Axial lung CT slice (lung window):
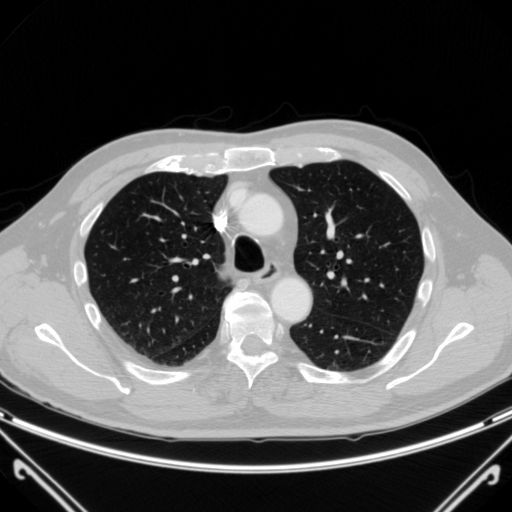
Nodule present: no